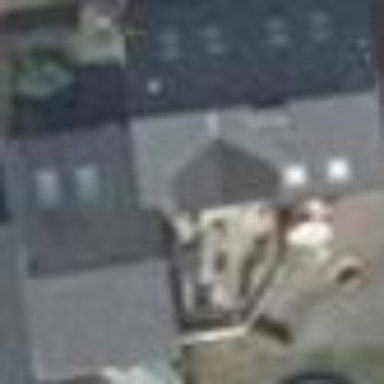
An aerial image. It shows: Detached building with gabled roof.